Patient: sex M, age 36
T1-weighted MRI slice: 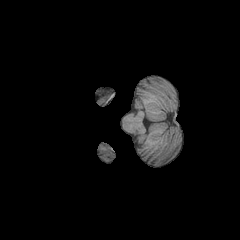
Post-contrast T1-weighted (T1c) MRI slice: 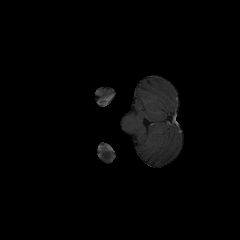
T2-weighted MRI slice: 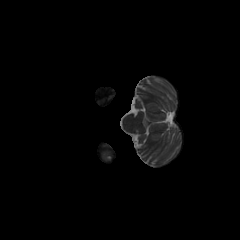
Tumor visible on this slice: no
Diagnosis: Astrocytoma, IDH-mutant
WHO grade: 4